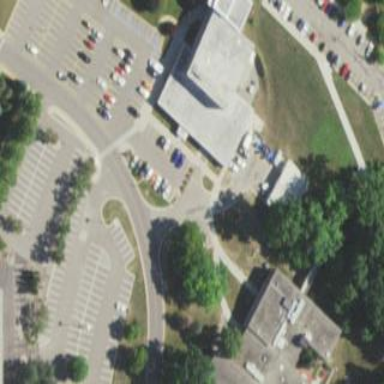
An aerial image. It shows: College building.